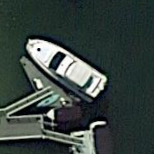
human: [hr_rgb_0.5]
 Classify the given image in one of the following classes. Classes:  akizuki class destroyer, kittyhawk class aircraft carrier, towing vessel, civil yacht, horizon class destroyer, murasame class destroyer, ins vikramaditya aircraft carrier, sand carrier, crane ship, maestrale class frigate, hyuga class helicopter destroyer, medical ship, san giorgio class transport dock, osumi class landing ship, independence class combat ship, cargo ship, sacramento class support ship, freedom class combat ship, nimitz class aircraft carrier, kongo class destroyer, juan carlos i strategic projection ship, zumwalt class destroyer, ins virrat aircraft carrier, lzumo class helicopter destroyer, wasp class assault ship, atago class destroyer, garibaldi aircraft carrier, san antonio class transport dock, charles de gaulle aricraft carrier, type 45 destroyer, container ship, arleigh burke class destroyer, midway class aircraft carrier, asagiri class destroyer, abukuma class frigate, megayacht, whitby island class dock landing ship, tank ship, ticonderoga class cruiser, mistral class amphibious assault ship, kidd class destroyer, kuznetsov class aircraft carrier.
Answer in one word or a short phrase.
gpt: Civil yacht